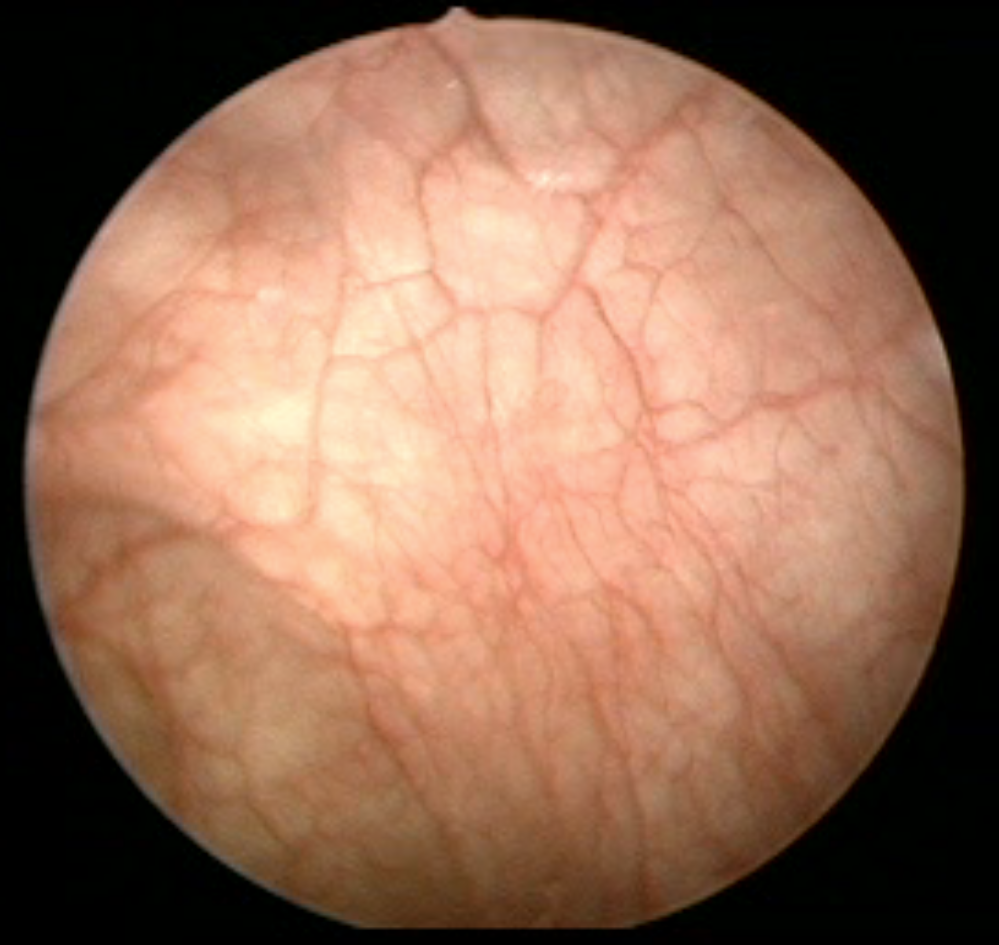
Modality: WLC
Class: Normal mucosa
Lesion: L0
Bladder cancer association: No